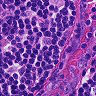
Metastatic tissue present: no